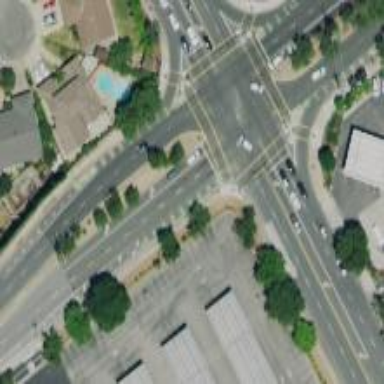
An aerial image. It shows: Solid stop line on the road.